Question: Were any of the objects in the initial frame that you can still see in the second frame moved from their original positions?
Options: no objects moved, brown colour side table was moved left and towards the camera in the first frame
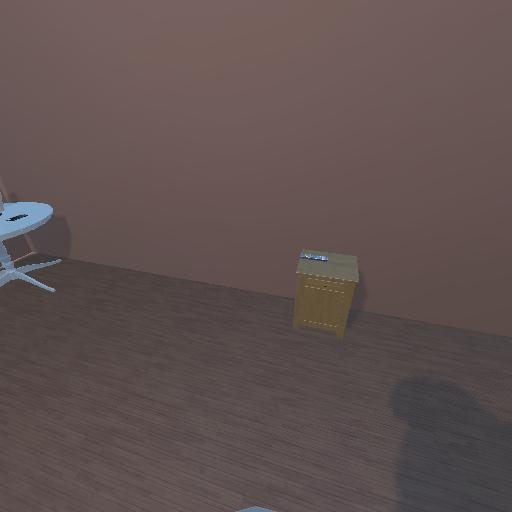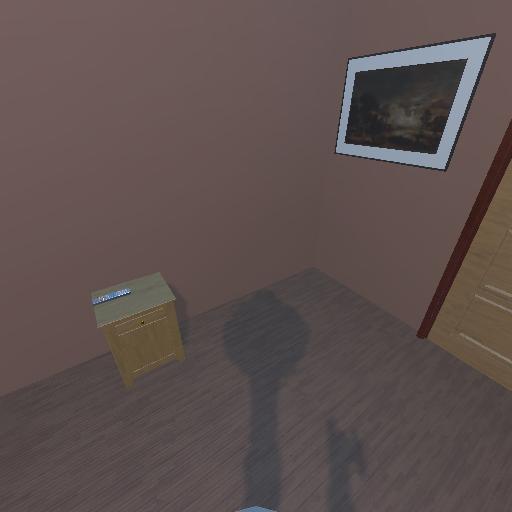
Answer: no objects moved